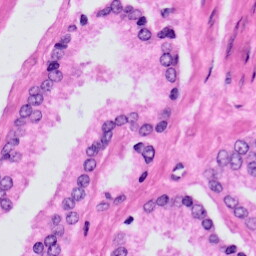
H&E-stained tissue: Prostate